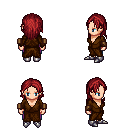
a pixel art fantasy rpg character, female body template, human, light skin, brown robe, magenta pants, brunette long hairstyle, leather bracers, metal boots, four views (front, back, left, right), 2x2 character sprite sheet, small pixel art, hard edges, no anti-aliasing